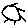
Label: sun